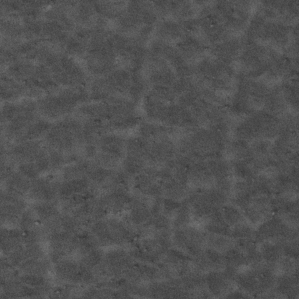
Label: frost